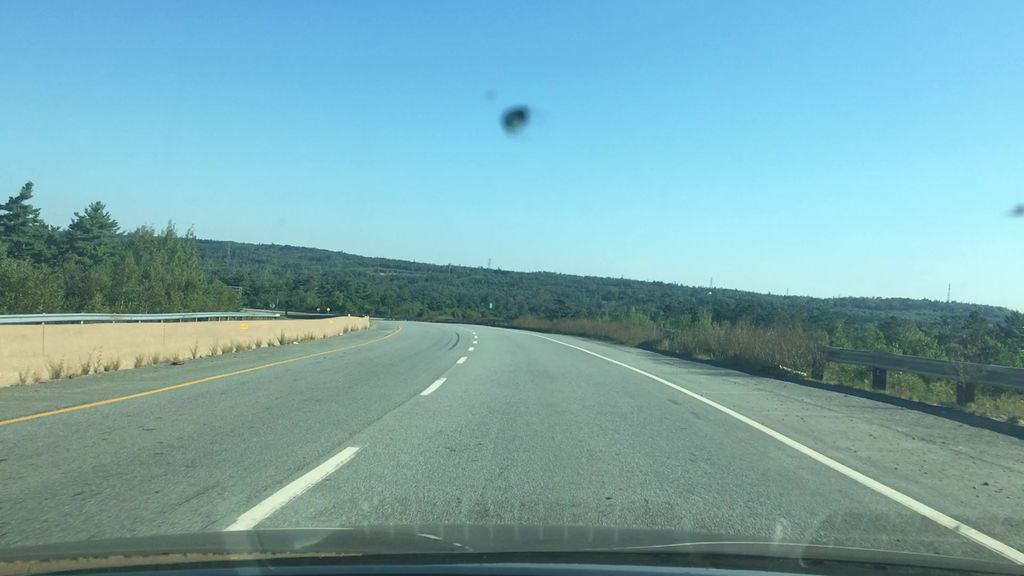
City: halifax